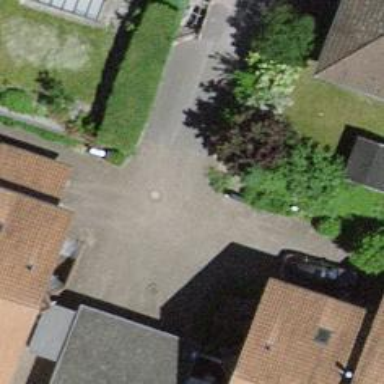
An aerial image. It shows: Residential road.